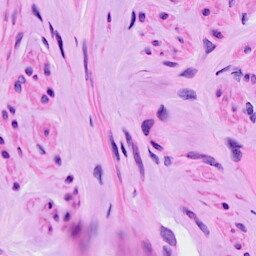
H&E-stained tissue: Ovarian